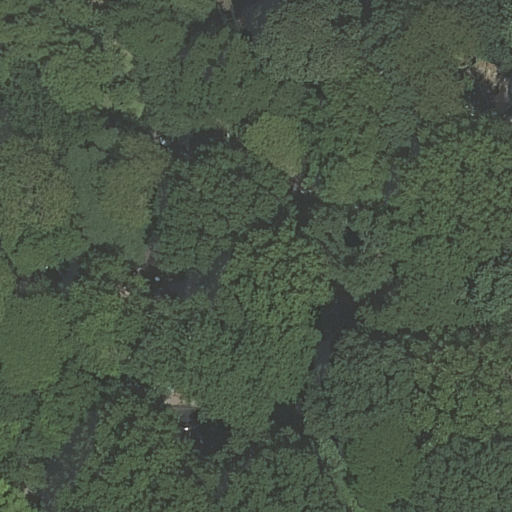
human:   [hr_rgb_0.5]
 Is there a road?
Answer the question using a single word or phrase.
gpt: yes

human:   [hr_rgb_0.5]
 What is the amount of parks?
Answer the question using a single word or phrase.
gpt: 1

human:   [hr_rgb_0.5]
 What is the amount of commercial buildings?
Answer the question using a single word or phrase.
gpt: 0

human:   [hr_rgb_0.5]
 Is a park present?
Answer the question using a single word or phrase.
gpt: yes

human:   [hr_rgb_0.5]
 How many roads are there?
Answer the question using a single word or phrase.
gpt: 4

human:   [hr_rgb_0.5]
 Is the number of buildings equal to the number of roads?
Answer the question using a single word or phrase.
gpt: no

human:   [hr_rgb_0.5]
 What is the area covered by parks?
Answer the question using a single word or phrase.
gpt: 3958m2

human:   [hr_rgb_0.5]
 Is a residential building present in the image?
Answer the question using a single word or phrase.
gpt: yes

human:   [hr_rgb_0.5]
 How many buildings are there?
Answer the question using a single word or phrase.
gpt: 1

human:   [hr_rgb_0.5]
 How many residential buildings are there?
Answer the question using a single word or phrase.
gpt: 1

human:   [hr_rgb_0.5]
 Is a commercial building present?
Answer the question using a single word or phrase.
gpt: no

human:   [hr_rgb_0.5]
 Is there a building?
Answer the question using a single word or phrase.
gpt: yes

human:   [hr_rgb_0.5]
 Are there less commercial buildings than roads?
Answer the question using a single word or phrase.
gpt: yes

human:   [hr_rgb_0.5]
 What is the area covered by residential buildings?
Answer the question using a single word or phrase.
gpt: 222m2

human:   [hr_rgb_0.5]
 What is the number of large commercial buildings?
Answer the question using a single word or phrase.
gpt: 0

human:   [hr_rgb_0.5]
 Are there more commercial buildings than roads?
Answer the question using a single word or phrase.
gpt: no

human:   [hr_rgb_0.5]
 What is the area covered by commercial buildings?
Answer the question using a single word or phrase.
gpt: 0m2

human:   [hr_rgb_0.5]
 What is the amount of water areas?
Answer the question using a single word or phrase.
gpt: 0

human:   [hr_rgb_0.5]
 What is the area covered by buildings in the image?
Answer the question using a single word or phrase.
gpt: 222m2

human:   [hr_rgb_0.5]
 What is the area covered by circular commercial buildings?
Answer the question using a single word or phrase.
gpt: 0m2

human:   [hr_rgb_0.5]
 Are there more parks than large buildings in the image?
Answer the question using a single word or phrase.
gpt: yes

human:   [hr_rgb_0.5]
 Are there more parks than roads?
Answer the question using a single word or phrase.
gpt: no

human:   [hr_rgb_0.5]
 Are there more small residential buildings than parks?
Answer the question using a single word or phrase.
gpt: no

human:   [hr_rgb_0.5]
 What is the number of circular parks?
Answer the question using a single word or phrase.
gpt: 0

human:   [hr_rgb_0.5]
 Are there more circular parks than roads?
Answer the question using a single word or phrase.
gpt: no

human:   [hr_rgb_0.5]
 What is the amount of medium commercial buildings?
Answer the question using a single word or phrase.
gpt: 0

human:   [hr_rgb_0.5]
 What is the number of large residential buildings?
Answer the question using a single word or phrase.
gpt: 0

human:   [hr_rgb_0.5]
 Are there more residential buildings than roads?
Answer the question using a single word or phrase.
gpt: no

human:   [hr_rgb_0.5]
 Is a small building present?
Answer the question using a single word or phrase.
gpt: no

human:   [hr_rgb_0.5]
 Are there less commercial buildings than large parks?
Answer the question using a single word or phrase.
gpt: yes

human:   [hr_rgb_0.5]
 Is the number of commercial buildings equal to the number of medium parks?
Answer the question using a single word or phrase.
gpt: yes

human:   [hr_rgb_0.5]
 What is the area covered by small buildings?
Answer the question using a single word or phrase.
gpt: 0m2

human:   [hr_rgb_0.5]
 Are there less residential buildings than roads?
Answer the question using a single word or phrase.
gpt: yes

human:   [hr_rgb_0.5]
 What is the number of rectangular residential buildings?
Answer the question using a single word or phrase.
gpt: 0

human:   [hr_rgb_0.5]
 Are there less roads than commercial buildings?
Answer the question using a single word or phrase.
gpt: no

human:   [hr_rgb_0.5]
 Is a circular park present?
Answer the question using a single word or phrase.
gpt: no

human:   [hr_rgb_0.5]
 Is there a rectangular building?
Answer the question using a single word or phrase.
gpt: no

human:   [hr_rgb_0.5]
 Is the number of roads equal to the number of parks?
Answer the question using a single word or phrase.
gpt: no

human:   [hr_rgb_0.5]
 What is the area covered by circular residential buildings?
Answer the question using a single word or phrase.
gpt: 0m2

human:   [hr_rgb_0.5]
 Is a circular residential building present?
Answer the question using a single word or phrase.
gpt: no

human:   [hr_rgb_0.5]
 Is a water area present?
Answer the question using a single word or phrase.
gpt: no

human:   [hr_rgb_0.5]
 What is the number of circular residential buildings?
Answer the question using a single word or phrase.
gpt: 0

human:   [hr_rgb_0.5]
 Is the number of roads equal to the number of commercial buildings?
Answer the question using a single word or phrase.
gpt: no

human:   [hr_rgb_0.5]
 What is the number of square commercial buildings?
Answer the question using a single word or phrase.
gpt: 0

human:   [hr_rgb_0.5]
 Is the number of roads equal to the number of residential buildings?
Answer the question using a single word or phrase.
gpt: no

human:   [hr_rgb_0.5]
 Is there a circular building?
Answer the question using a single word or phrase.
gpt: no

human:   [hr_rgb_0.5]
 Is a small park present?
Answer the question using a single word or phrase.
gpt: no

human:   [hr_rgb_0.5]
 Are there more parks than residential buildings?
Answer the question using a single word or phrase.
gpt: no

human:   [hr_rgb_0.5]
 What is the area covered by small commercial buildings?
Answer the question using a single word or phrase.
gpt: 0m2

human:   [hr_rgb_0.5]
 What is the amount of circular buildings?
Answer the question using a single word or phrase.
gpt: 0

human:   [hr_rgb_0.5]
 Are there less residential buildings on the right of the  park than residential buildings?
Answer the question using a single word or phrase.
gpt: yes

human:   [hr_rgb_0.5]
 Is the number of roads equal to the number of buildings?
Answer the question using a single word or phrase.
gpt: no

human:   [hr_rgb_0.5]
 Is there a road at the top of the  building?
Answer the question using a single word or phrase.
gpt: yes

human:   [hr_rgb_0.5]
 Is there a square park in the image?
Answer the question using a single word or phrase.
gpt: no

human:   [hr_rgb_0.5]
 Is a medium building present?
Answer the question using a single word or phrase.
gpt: yes

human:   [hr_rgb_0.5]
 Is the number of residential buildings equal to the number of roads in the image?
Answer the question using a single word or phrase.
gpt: no

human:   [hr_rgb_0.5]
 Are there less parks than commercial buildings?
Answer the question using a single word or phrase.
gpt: no

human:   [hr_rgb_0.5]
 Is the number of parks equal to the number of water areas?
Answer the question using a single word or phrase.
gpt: no

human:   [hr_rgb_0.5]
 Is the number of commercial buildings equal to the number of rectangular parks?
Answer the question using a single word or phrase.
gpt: no

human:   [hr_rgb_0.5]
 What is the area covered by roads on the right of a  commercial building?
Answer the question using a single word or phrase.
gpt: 0m2

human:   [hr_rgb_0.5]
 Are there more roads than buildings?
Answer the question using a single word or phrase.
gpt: yes

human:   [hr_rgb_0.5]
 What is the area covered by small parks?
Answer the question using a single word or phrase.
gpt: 0m2

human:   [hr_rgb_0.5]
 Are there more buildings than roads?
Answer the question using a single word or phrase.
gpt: no

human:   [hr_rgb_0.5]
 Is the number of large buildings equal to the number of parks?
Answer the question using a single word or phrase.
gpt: no